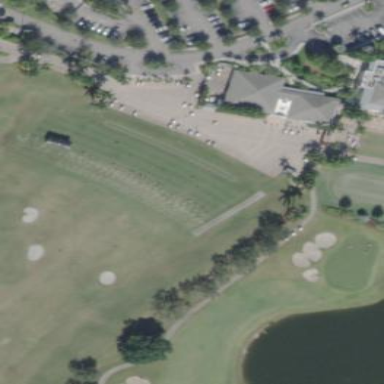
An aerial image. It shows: Grass area designated as golf tee.